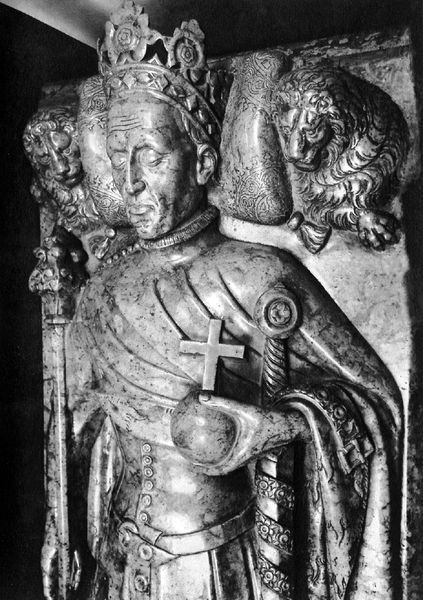
Titel: Krakau, Krönungskathedrale der Hll. Wenzel und Stanislaus
Standort: Krakau (Kraków), Krönungskathedrale (EU - PL)
Schlagwörter: hand, mann, umhang, grau, blick, gürtel, tiere, stein, tod, trauer, kirche, figur, geistlicher, gewand, mantel, england, krone, skulptur, deutschland, relief, schlafen, fassade, kaiser, kissen, könig, charles, robe, knöpfe, foto, deckel, kreuz, augen zu, schwarzweiss, schwert, kugel, herrscher, löwenkopf, rüstung, insignie, löwen, grab, zunge, heiliger, löwe, krine, insignien, zepter, szepter, grabmal, weltkugel, grabmahl, tumba, krönungsinsignien, teire, reichsapfel, liegefigur, grabmonument, sw, liefgefigur, reichskugel